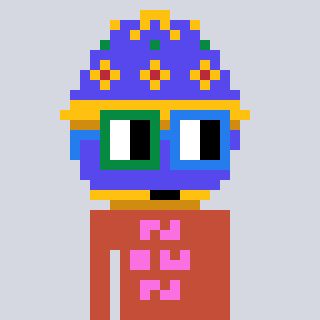
a pixel art character with square green and blue glasses, a faberge-shaped head and a rust-colored body on a cool background